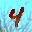
Label: 4